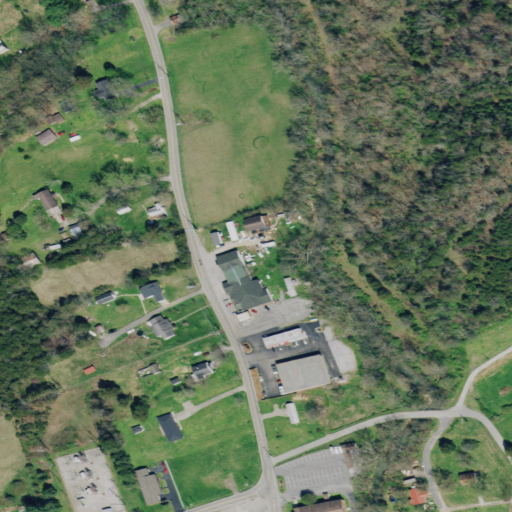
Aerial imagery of valley in Tennessee named Clinch Valley containing pasture, open development, deciduous forest, low intensity development, medium intensity development, mixed forest, evergreen forest, and high intensity development